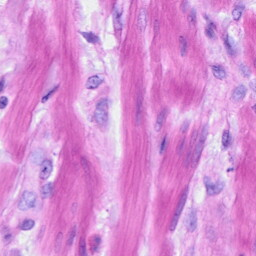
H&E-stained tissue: Ovarian